Question: I am stuck in my code. I can't make it to go to the other view when a user logins.
I have a class UILoginClass (Tableviewcontroller) And a class ImageViewController (viewcontroller).
Check image below.
I want to get from UILoginClass to ImageViewController but i can't make it. Anyone help?

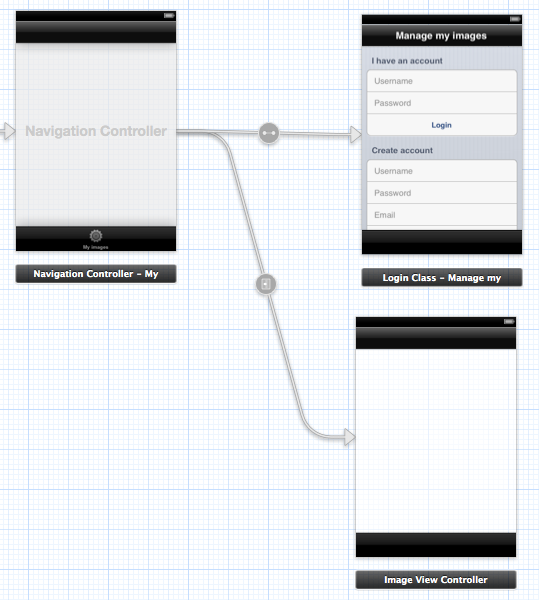
Answer: 1) Create a "push" segue from the view controller of the login screen to the image view controller (press ctrl and drag from source view controller icon to the destination view controller).

2) Give that segue an identifier (click on the seque in IB --> attributes inspector --> identifier. It is just a string identifier that allows you to initiate that segue when you want to.
3) In code, when the login is validated, call performSegueWithIdentifier:sender: with the identifier you gave to the segue.